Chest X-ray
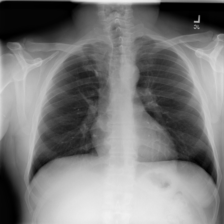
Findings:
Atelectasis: negative
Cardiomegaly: negative
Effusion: negative
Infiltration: negative
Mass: negative
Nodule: negative
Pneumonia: negative
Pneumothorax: negative
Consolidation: negative
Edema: negative
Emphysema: negative
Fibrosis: negative
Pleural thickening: negative
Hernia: negative